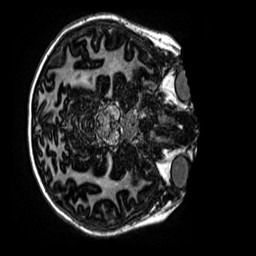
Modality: MP2RAGE
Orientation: axial
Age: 11
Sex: female
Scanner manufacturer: siemens
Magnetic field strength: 3 T
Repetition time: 4 s
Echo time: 0.00299 s